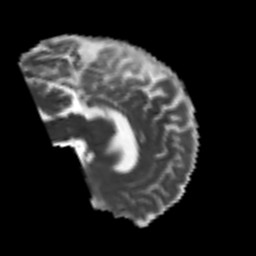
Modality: MD
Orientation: sagittal
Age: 43
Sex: male
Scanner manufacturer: siemens
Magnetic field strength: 3 T
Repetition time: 4.999 s
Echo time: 0.07946 s